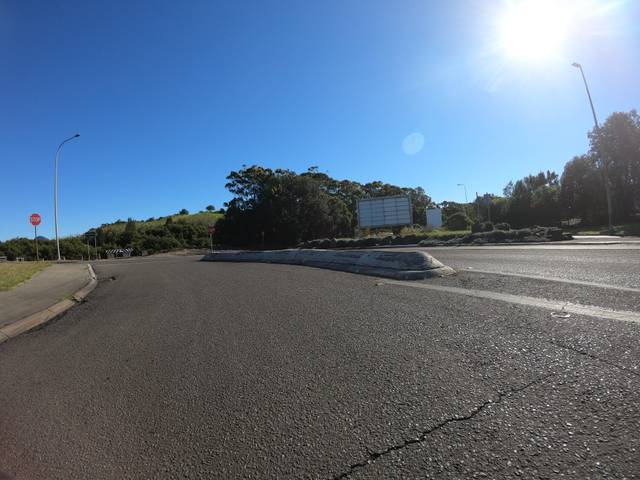
Region: Australia
Coordinates: -34.443, 150.897